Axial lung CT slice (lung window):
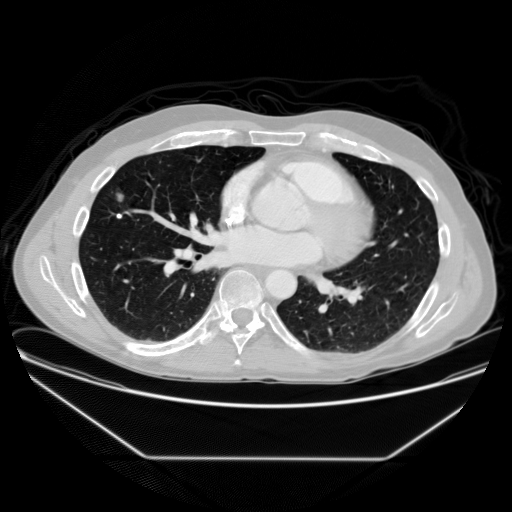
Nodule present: yes
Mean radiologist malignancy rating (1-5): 3.25